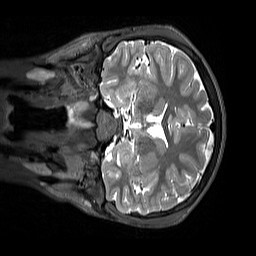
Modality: T2w
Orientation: coronal
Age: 11
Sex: male
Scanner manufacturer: siemens
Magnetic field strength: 3 T
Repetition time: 3.2 s
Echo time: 0.408 s